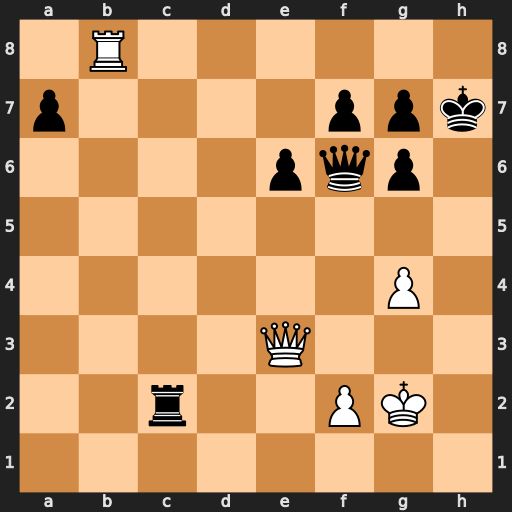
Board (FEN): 1R6/p4ppk/4pqp1/8/6P1/4Q3/2r2PK1/8
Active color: w
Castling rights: -
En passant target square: -
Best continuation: Qh3+ Qh4 Qxh4#